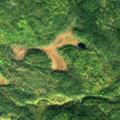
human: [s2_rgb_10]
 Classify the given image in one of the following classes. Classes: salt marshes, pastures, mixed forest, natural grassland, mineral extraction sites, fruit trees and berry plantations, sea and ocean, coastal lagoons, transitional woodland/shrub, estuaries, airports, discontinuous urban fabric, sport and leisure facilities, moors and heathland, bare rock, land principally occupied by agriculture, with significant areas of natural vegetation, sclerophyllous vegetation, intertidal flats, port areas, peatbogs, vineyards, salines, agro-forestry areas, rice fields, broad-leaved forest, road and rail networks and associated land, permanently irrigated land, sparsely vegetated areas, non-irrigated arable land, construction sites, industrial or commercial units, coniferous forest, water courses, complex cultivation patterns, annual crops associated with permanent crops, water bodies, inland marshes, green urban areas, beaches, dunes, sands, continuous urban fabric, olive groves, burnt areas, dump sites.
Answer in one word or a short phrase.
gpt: coniferous forest, mixed forest